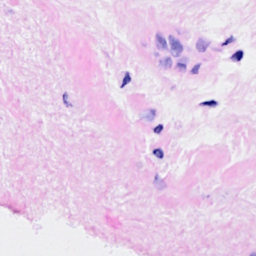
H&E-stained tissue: Breast